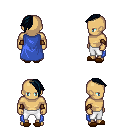
a pixel art fantasy rpg character, male body template, human, tanned skin, blue cape, white pants, raven long mohawk hairstyle, cloth bracers, brown slippers, four views (front, back, left, right), 2x2 character sprite sheet, small pixel art, hard edges, no anti-aliasing